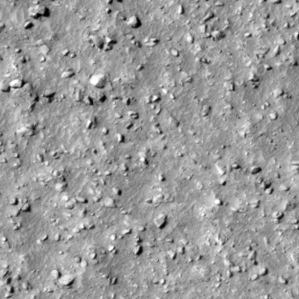
Label: non_frost